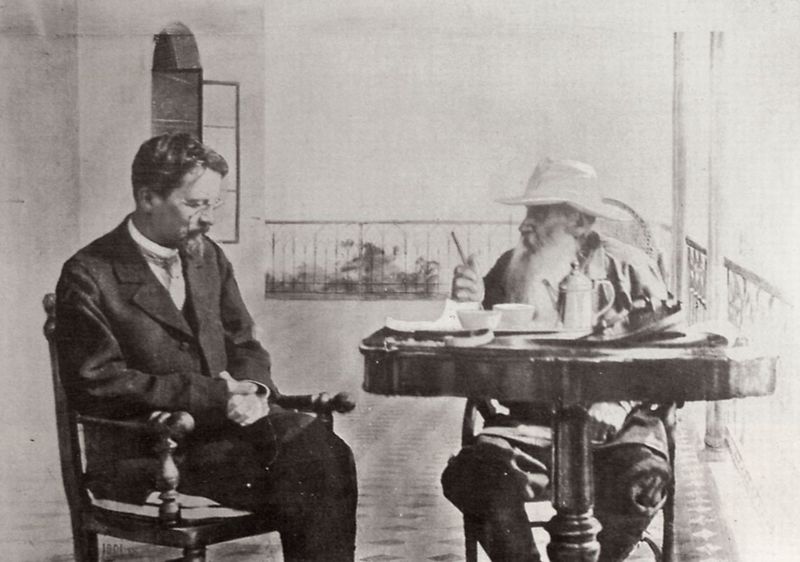
Titel: Tolstoj und Cechov in Gaspra
Künstler: Sof'ja Andreevna Tolstaja
Schlagwörter: hand, mann, weiß, sitzen, fenster, grau, hut, licht, männer, nase, profil, stuhl, stühle, säulen, tisch, haus, sonnenschirm, gespräch, alt, anzug, bart, bärte, gesichter, hemd, jung, gesicht, holzstuhl, morgen, sonne, kanne, balkon, terrasse, sommer, papier, besucher, treppe, maler, tee, foto, fotografie, geschirr, schwarz weiß, künstler, fliesen, zeitung, brille, bleistift, stift, photo, tassen, besuch, seiten, frühstück, kaffekanne, erklären, zuhören, holzstühle, armsessel, strirn, kolonialzeit, kaffeetassen, gastgeber, albert schweitzer